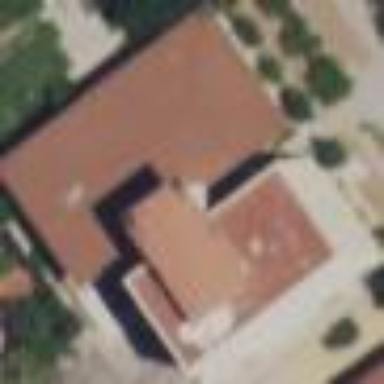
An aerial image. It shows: University building.